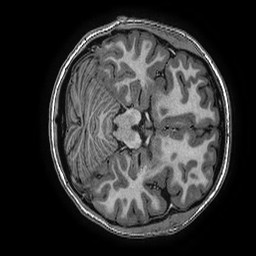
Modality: T1w
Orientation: axial
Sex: female
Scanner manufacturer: ge
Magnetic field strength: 3 T
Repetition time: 0.0077 s
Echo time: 0.003436 s